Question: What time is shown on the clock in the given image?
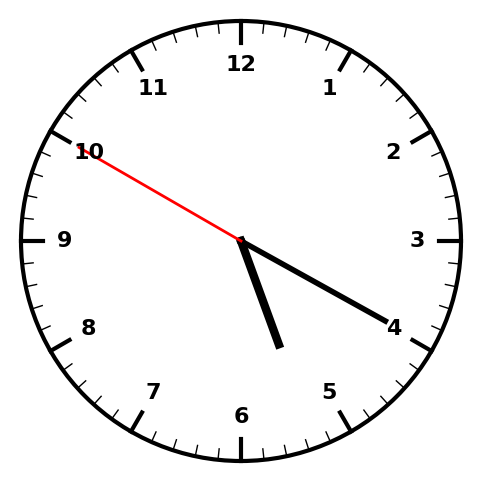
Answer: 05:19:50